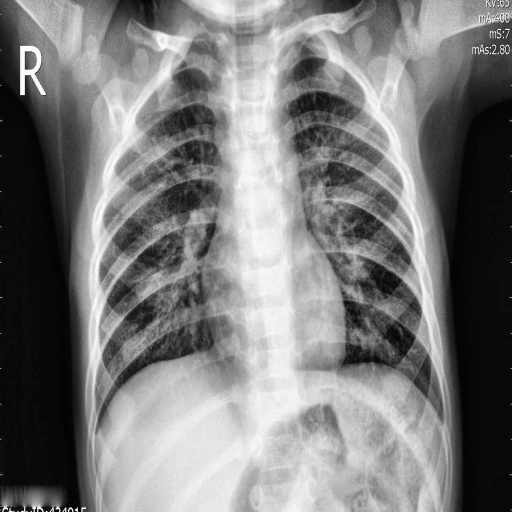
Finding: PNEUMONIA